Question: I'm trying to enable the new 'Automatic integrity protection' feature for my Android app using the steps in the <URL>:
- - -
Strangely, I do not see anything related to this feature on the release's page or on the general "App integrity" page. There should be some details in both places about the new 'Automatic integrity protection' feature, according to the docs and <URL> about the feature, but the "Automatic integrity protection" tab is simply not visible on my end at all:

I've already contacted Google Play Developer Support, and they couldn't say more than the feature (apparently) being unavailable.
Does anyone have similar experiences? Did the feature appear after some time, or did you find some trick to make it appear?
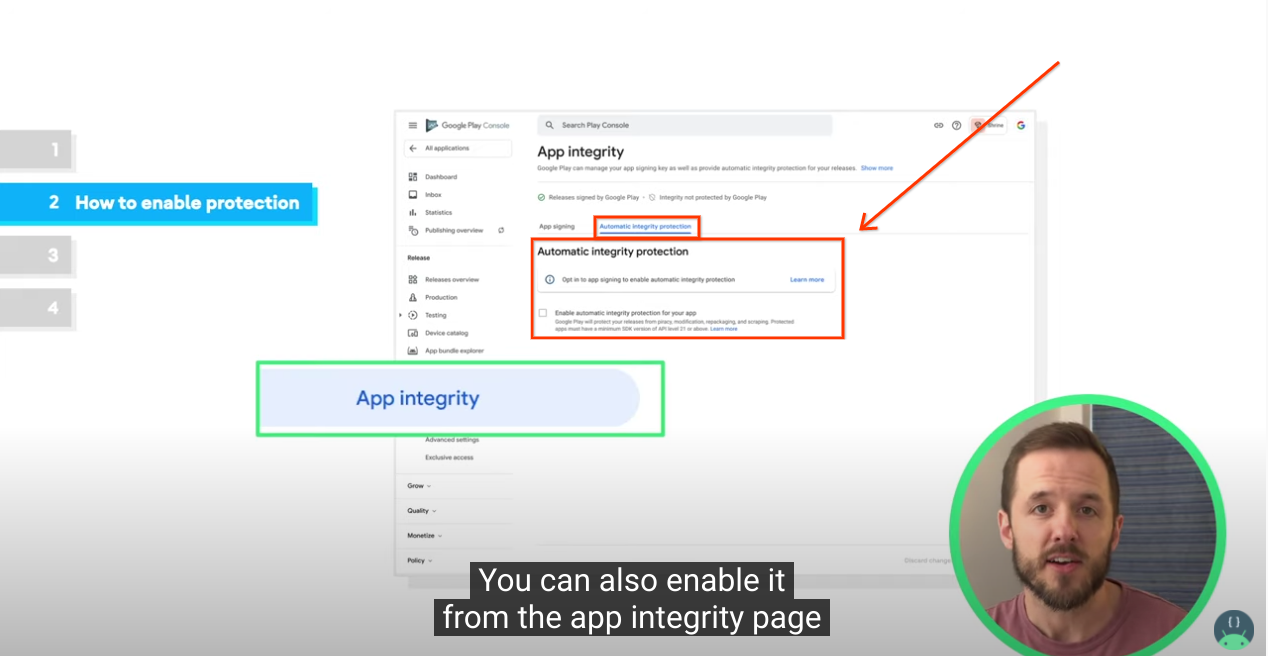
Answer: The video description says that the feature automatic integrity protection is currently available to a limited number of developers in the Google Play Console. You can try contacting Google Play developer support<URL> if your app or game is online to detect risky/fraudulent interactions.
If contacting Google Play developer support did not help, it probably means the developer is not eligible for Automatic Integrity Protections or they are not expanding the program right now. In this case, please look out for more news later this year as it becomes available to more developers.
Disclaimer: I am part of the Automatic Integrity Protections team.
1: Via the Play Console or via <URL>